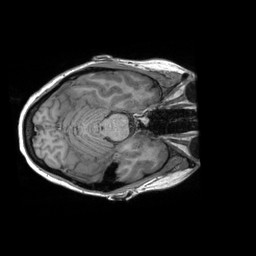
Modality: T1w
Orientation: axial
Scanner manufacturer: siemens
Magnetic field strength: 3 T
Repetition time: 2.3 s
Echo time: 0.00302 s